Question: I'm doing the calculation of the critical path for the DAG of the image, according to <URL> for another post.My teacher requires that aarray be implemented, I simplify the homework statement, a simple graph implemented through arrays.

This es my code in which I have 3 arrays v, u and d, representing the origin node of the edges, the end node of the edges and the distance between each pair of vertices, as shown in the picture above. in the graph of the image, the duration of the project is equal to 25 corresponding to the sum of distances from the critical path.
My code fails to make good the calculation of distances according to the pseudocode of <URL>
'''
#include <stdio.h>
#include <stdlib.h>
#include <string.h>
#include <queue>
#include <iostream>
#include <algorithm>
using namespace std;
int main (){
int numberVertex=6; //number of vertex
int numberActivities=9;//number of edges
int i, j;
/*vertices are of the form (v, u) */
//indegree of each vertex (that is, count the number of edges entering them)
int indegree [6]={0,0,0,0,0,0};
int v[9]={0,0,1,1,2,4,3,3,3};//array v represent the starting vertex of de edge
int u[9]={1,2,2,3,4,5,4,5,5};//array u represent the coming vertex of de edge
int d[9]={5,6,3,8,2,12,0,1,4};//array d represent the time of de activity (v,u)
int project_duration=0;//project duration
/*# Compute the indegree for each vertex v from the graph:
for each neighbor u of v: indegree[u] += 1*/
for (j=0; j<numberActivities; j++){
indegree[u[j]]++;
}
for (j=0;j<numberVertex; j++)
printf ("indegree %d= %d
",j,indegree[j] );
queue<int> Q; //queue Q = empty queue
int distance [numberVertex];
memset(distance, 0, sizeof(int) * numberVertex);//distance = array filled with zeroes
//for each vertex v:
//if indegree[v] = 0:
//insert v on Q
for (j=0; j<numberVertex; j++)
{
if (indegree[j]==0)
Q.push(v[j]);
}
int first;
//printf ("first in the queue=%d
", Q.front());
/*for each neighbor u of v:
d istance[u] = max(distance[u], distance[v] + time(v, u))
indegree[u] -= 1
if indegree[u] = 0:
insert u on Q
*/
while (!Q.empty()){ //while Q is not empty:
first= Q.front (); //v = get front element from Q
Q.pop(); //delete de first from queue
distance[u[first]]=std::max(distance[u[first]],
distance[v[first]]+ d[first]);
indegree[u[first]]-=1;
if (indegree[u[first]]==0){
Q.push(u[first]);
}
}
for (j=0; j<numberVertex; j++)
{
printf ("dist [%d]= %d
", j, distance[j]);
}
/*Now, select the vertex x with the largest distance.
This is the minimum total project_duration.*/
printf ("Total Project Duration %d
", project_duration);
return (0);
}
'''
What am I doing wrong or how it could solve the code to tell me what is the duration of the project (corresponds to the sum of distances from the critical path)?. only able to calculate the distance to the first 3 vertex.
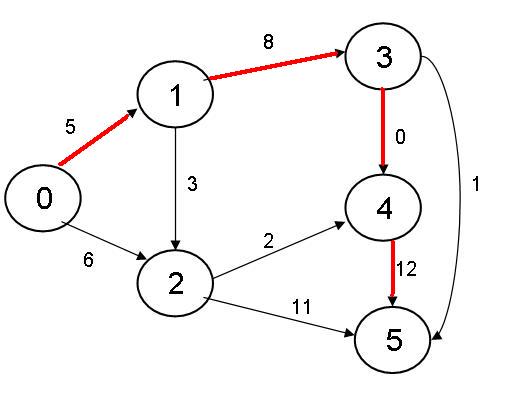
Answer: Your queue contains vertices. Your arrays 'u', 'v', 'd', are indexed by edge numbers.
So you cannot write
'''
first = Q.front();
... u[first] ...
'''
since 'first' is a vertex.
More generally, your code will be a lot easier to read (and the bug will be more obvious) if you use meaningful variable names. 'first' is not very explicit (first what?), and 'u', 'v', 'd' are also quite cryptic.
writing something like
'''
cur_vertex = todo.front()
distance[dest[cur_vertex]] = std::max(distance[dest[cur_vertex]],
distance[source[cur_vertex]]+ weight[cur_vertex]);
'''
will immediately raise a question:
(Here we are using variable names as a substitute for proper type checking. An ADA programmer would have declared two different integer types to avoid the confusion between vertices and edge numbers.)
Another question: where did the loop over the successors of 'first' go? It's in the pseudo-code, but not in your source.